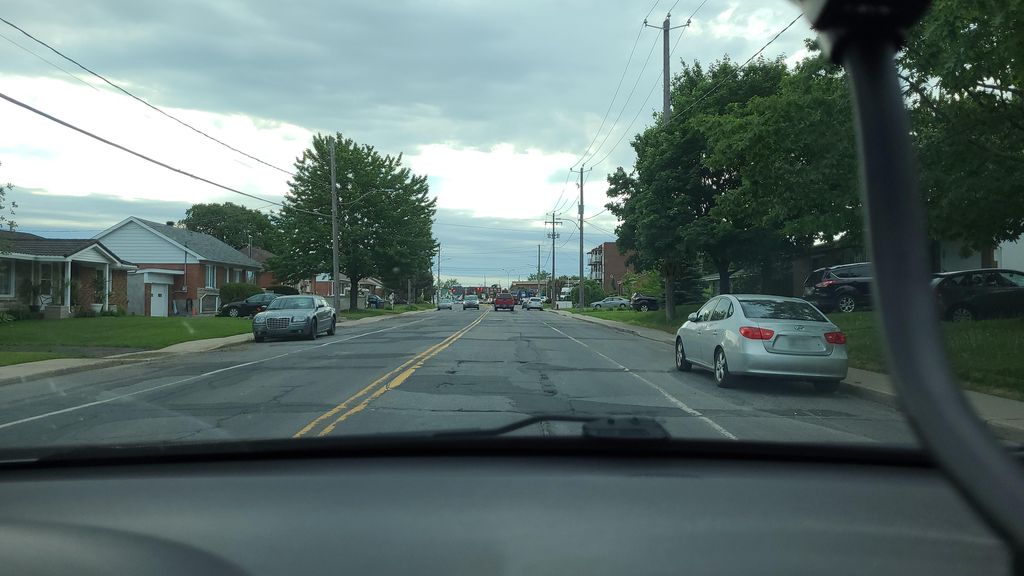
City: montreal